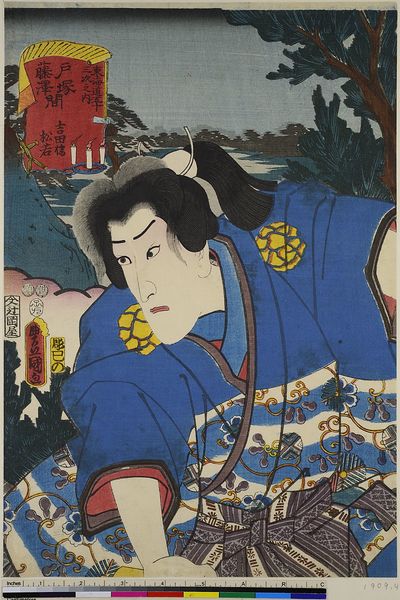
Titel: Yoshidabashi, zwischen Totsuka and Fujisawa: der Schauspieler Ichikawa Danjuro VIII als Matsuwaka, Blatt 6,5 aus der Serie: Die 53 Stationen des Tokaido
Künstler: Utagawa Kunisada
Standort: Hamburg
Institution: Museum für Kunst und Gewerbe Hamburg
Schlagwörter: theater, holzschnitt, japan, druckgraphik, druckgrafik, fähre, zeit, schauspieler, farbholzschnitt, schauspielerin, tourismus, reisen, kabuki, edo, reproduktionen, druckerzeugnisse, theateraufführung, ukiyo